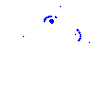
Particle: kaon